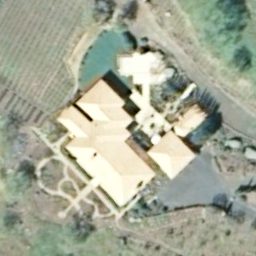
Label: sparseresidential